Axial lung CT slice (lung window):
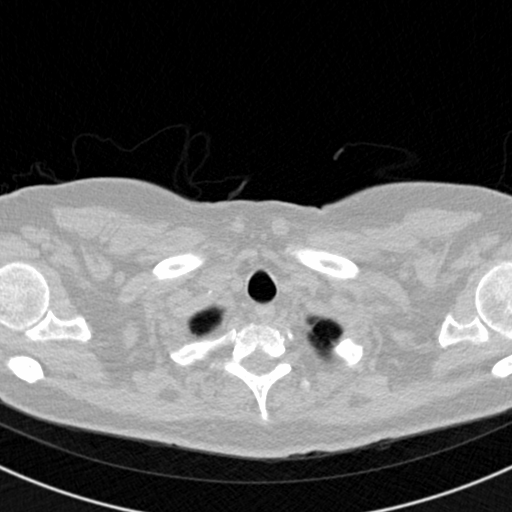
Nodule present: no